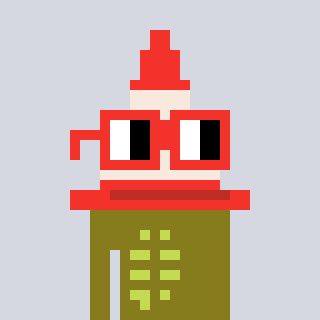
a pixel art character with square red glasses, a cone-shaped head and a gunk-colored body on a cool background